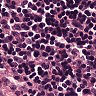
Metastatic tissue present: no